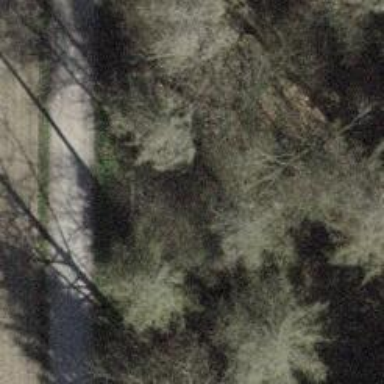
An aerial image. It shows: Brown bench.